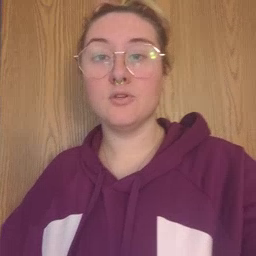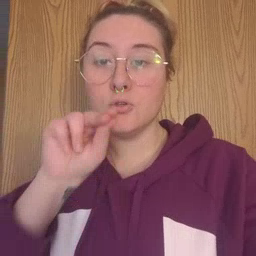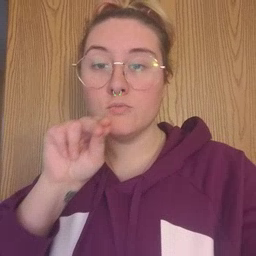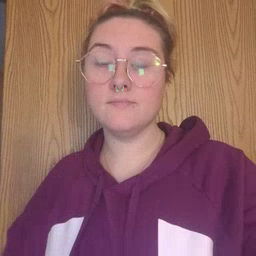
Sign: goose